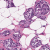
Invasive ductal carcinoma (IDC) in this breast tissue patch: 1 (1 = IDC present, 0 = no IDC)